Question: I am really new to Z3 and SMT solvers.
I have the following problem which I don't know how to code in Z3py.

In the above diagram N is set of nodes, thus N = {Node1, Node2, Node3, Node4, Node5, Node6, Node7}
I is set of Inputs, I = {I, I, I, I}
O is set of Outputs, O = {O, O, O}
G is a group where for any consecutive 2 outputs (O, O), if O is first output generated and O is second output generated then, G is set of nodes that were scheduled after the generation of O and before the generation of O, if O was generated before O then G contains all the blocks that were scheduled before O was generated.
The scheduling of the nodes is given by another program.
For example in the above block diagram the scheduling of nodes along with generation of output is as follows:
- - - - - - - - - -
Thus from above we can say that G for (O, O) is = {Node3, Node6}
But G for (O, O) is = {Node1, Node2, Node5}
To execute each node we need a task, a task can implement 1 node or a set of nodes at a time.
Node denotes i node in group G.
Task denotes m task in group G.
The boolean variables (can either be 0 or 1) :
- - - -
Based on the above information I have to formulate the following equations in SMT.
1. Minimize ( Sr,m MTaskr,m )
2. MTaskr,m >= fNoder,iTaskr,m (for all i)
3. Sm fNoder,iTaskr,m = 1 (for all r != I,O) example: fNoder,iTaskr,m + fNoder,iTaskr,m+1 + fNoder,iTaskr,m+2 = 1 + 0 + 0 = This tells us that Noder,i is mapped to Taskr,m since fNoder,iTaskr,m = 1 (only one node can be mapped to 1 task at a time but a task can be mapped to several nodes at a time)
4. fNoder,iTasks,m = 0 (for all r != s)
5. fNoder,iTaskr,m = 1 (for all r = I,O and m = i)
6. fNoder,iTaskr,m = 0 (for all r = I,O and m != i)
7. DTTaskr,mTasks,n >= fNoder,iTaskr,m + fNodes,jTasks,n + DNNoder,iNodes,j - 2
8. DTTaskr,mTasks,n >= DTTaskr,mTaskt,l + DTTaskt,lTasks,n - 1
9. DTTaskr,mTasks,n + DTTasks,nTaskr,m <= 1
I don't understand how to represent the variables and these formulas in SMT format.
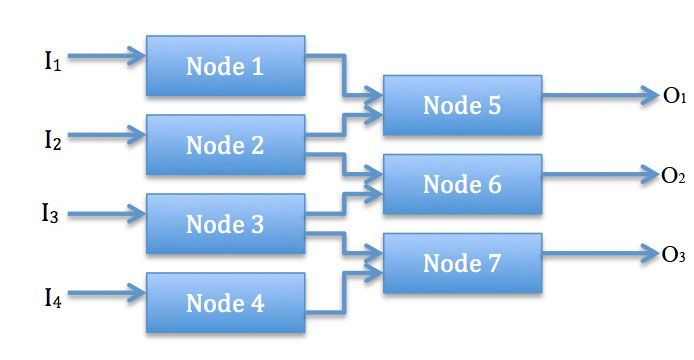
Answer: I am not sure how to best answer because the question contains a lot of references to specifics that are not fully specified.
For example, what is I, and O?
You probably are asking how to add a system of linear inequalities. Or how to specify problems with integer variables that can be either 0 or 1.
One approach is to introduce functions as follows:
'''
a = Function('a', IntSort(), IntSort(), IntSort())
'''
Then 'a' is a function that maps pairs of integers to an integer.
You can declare function 'n' in a similar way (but I guess your example actually has some typos and you use n both as a function and as an index variable).
You can declare functions f, h, q in similar ways too.
Then in python you can write:
'''
N = 5
s = Solver() # create a solver context
for r in range(N):
for i in range(N):
for m in range(N):
if m != i:
s.add(f(n(r,i),a(r,m)) == 0)
'''
This adds the equality constraints on f that you specified.
The other equality and inequality constraints can be added in similar ways.
In the end you ask whether the resulting state is satisfiable.
'''
print s.check()
print s.model() # print model for satisfiable outcome.
'''
Other approaches are that you declare distinct constants for the different
versions of f. After all your suggested problem indicates that you are just
writing down a large system of inequalities over variables created in different
ways.
E.g., you can create and the constant v:
'''
v = Const('f(a[%d][%d],a[%d][%d])' % (r,m,r,i), IntSort())
'''
instead of the function application.